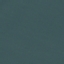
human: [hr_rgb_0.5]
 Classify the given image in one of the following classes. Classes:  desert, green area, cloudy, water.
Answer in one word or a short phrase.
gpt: water